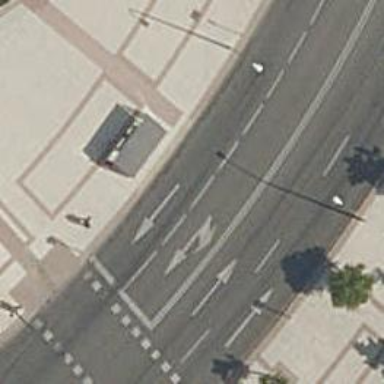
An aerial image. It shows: Bus stop with sheltered platform for public transport.